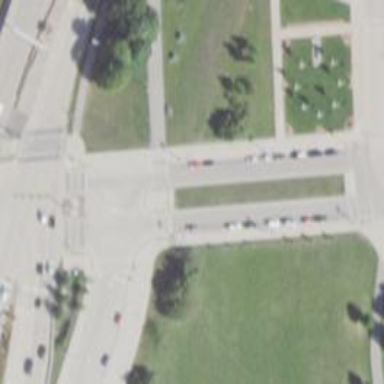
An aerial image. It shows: Marked crossing on footway path.